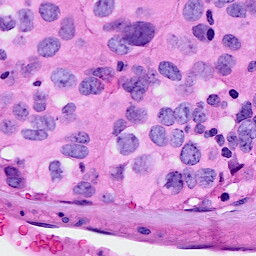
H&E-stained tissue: Breast